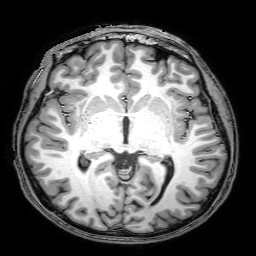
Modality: T1w
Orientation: axial
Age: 23
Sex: male
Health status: ill
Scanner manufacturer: philips
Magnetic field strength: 3 T
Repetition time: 8.149 s
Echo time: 3.738 s